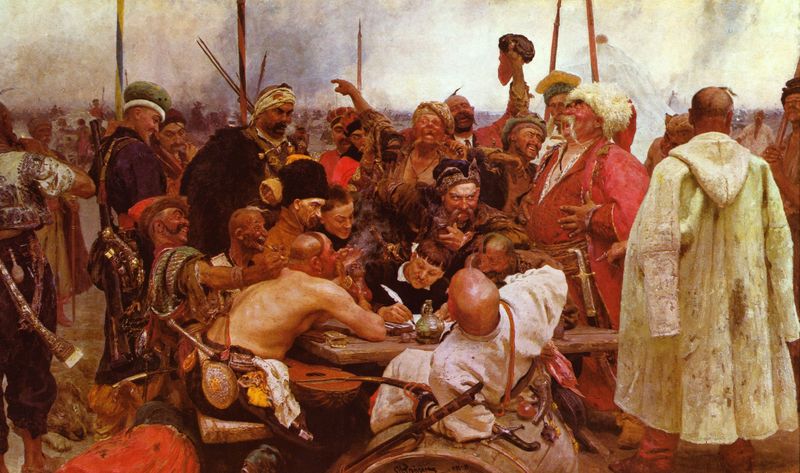
Titel: Saporoschzen schreiben dem türkischen Sultan einen Brief
Künstler: Ilja Jefimowitsch Repin
Standort: Sankt Petersburg
Institution: Staatliches Russisches Museum
Schlagwörter: berg, blau, feder, gemälde, himmel, kampf, körper, mann, nackt, umhang, weiß, wolken, gelb, grün, menschen, ocker, sitzen, holz, hut, hüte, licht, männer, orange, rücken, schwarz, szene, tisch, ölbild, gürtel, hund, rot, tuch, beige, fest, gespräch, malerei, masse, menge, bart, bärte, feier, feiern, flasche, flaschen, gelage, gesichter, gläser, mütze, mützen, saufen, schnurrbart, trinken, arme, kragen, mensch, pelz, schädel, stirnband, hände, instrument, öl, rauch, haare, mantel, realismus, gesang, gitarre, instrumente, musik, musiker, handel, kanne, vase, fell, perücke, schiff, papier, liegen, fahnen, moderne, russland, wüste, nebel, bank, haarband, krieg, schlacht, gefolge, lanze, soldaten, schnäuzer, wein, dick, riemen, wettkampf, glatze, bauch, fotorealistisch, oberkörper, freude, lachen, stangen, unterschrift, gefäss, orient, glatzen, nakt, asien, schwert, schwerter, säbel, waffen, waffe, mäntel, offizier, herrscher, fass, hauben, ölmalerei, tischplatte, vertrag, heer, sieg, tinte, österreich, pelzmantel, singen, männlich, gewehr, schreiben, leder, dolch, krieger, historienmalerei, priester, mönch, historismus, frei, lanzen, speere, fellmütze, laute, mandoline, pelzmütze, wien, holzfass, säufer, schreiber, tintenfass, gewehre, schreibt, fellmützen, russen, turban, purpur, zar, zelt, international, kapuze, schnurrbärte, gefecht, russisch, schreibfeder, federkiel, trubel, aktion, husar, musketen, trinkgelage, russe, türken, kosaken, repin, weinkaraffe, krummsäbel, mongolen, piraten, matel, haarbänder, feldlager, spiesse, hunnen, mench, saufgelage, tataren, mützen7, zupfinstrument, kosake, korsaren, oocker, dschingis khan, attila, friedensvertrag, kostümrealismus, dudelsach, gay, vertragsunterzeichnung, wettrinken, gremium, scgreiben, unterschreibt